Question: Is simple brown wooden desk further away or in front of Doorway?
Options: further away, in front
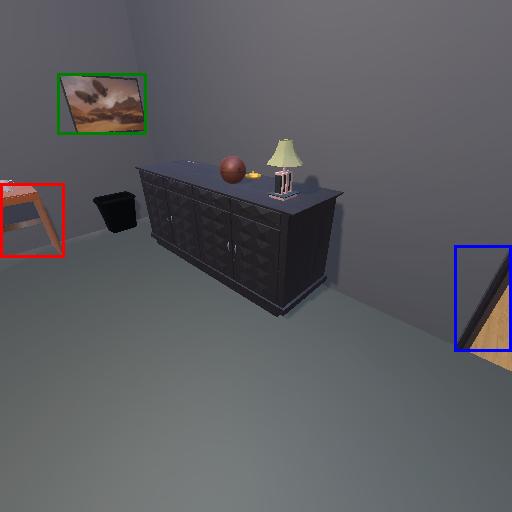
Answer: further away